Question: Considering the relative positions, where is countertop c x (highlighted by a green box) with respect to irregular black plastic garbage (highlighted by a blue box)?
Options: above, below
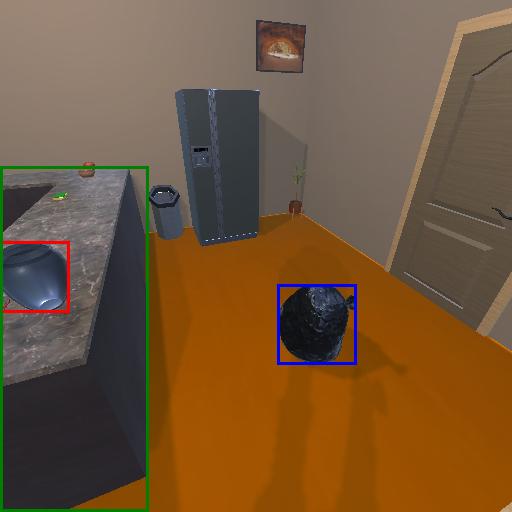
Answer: above